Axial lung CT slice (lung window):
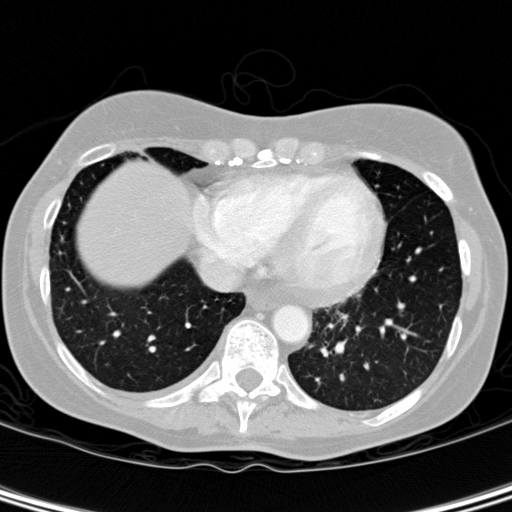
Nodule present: no